Question: Ok guys here is the deal, I am trying to populate a JList's rows using a JtextArea that contains a string value, but when I run my program all that is shown in the JList's rows are the JTextArea's properties(?) instead of the string I am passing. So, can you please take a look at my code and point out what i am missing?
Here is the Code:
'''
public void DoConnect() {
try{
String host="jdbc:derby://localhost:1527/Project";
String username="Adminn";
String pass="password";
Connection con = DriverManager.getConnection( host, username, pass );
System.out.println("connected");
Statement stmt = con.createStatement( );
String SQL = "SELECT * FROM TEAMS";
ResultSet rs=stmt.executeQuery(SQL);
while(rs.next()){
String s = rs.getString("NAME");
JTextArea ta = new JTextArea();
ta.setText(s);
listModel.addElement(ta);
}
jList1.setModel(listModel);
jButton1.addActionListener ((ActionEvent e) -> {
listModel.removeAllElements();
DoConnect();
});
}
catch ( SQLException err ){
System.out.println( err.getMessage( ) );
}
}
'''
And here is the output I am getting:

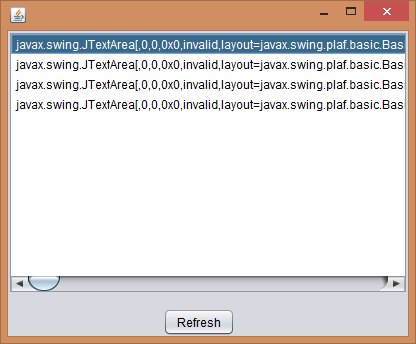
Answer: The default renderer of a JList simply displays the 'toString()' implementation of the object that you add to the model.
Don't add a JTextArea to the ListModel. Add the 'String' to the 'ListModel'
Also, why are you using "select * from Teams" when you only want a single column of data. Be more explicit with your SQL and make the query more efficient.
Edit:
> Because the string I am trying to display has multiple lines.
Then you need to create a custom renderer and use the JTextArea as the renderer. In any case you would only ever add the String text to the ListModel. Read the section from the Swing tutorial on <URL>.
Or a second option is to display the text as HTML. A JLabel will render the HTML in multiple line:
'''
listModel.addElement("<html>1<br>2<br>3<br></html>");
'''